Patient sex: M
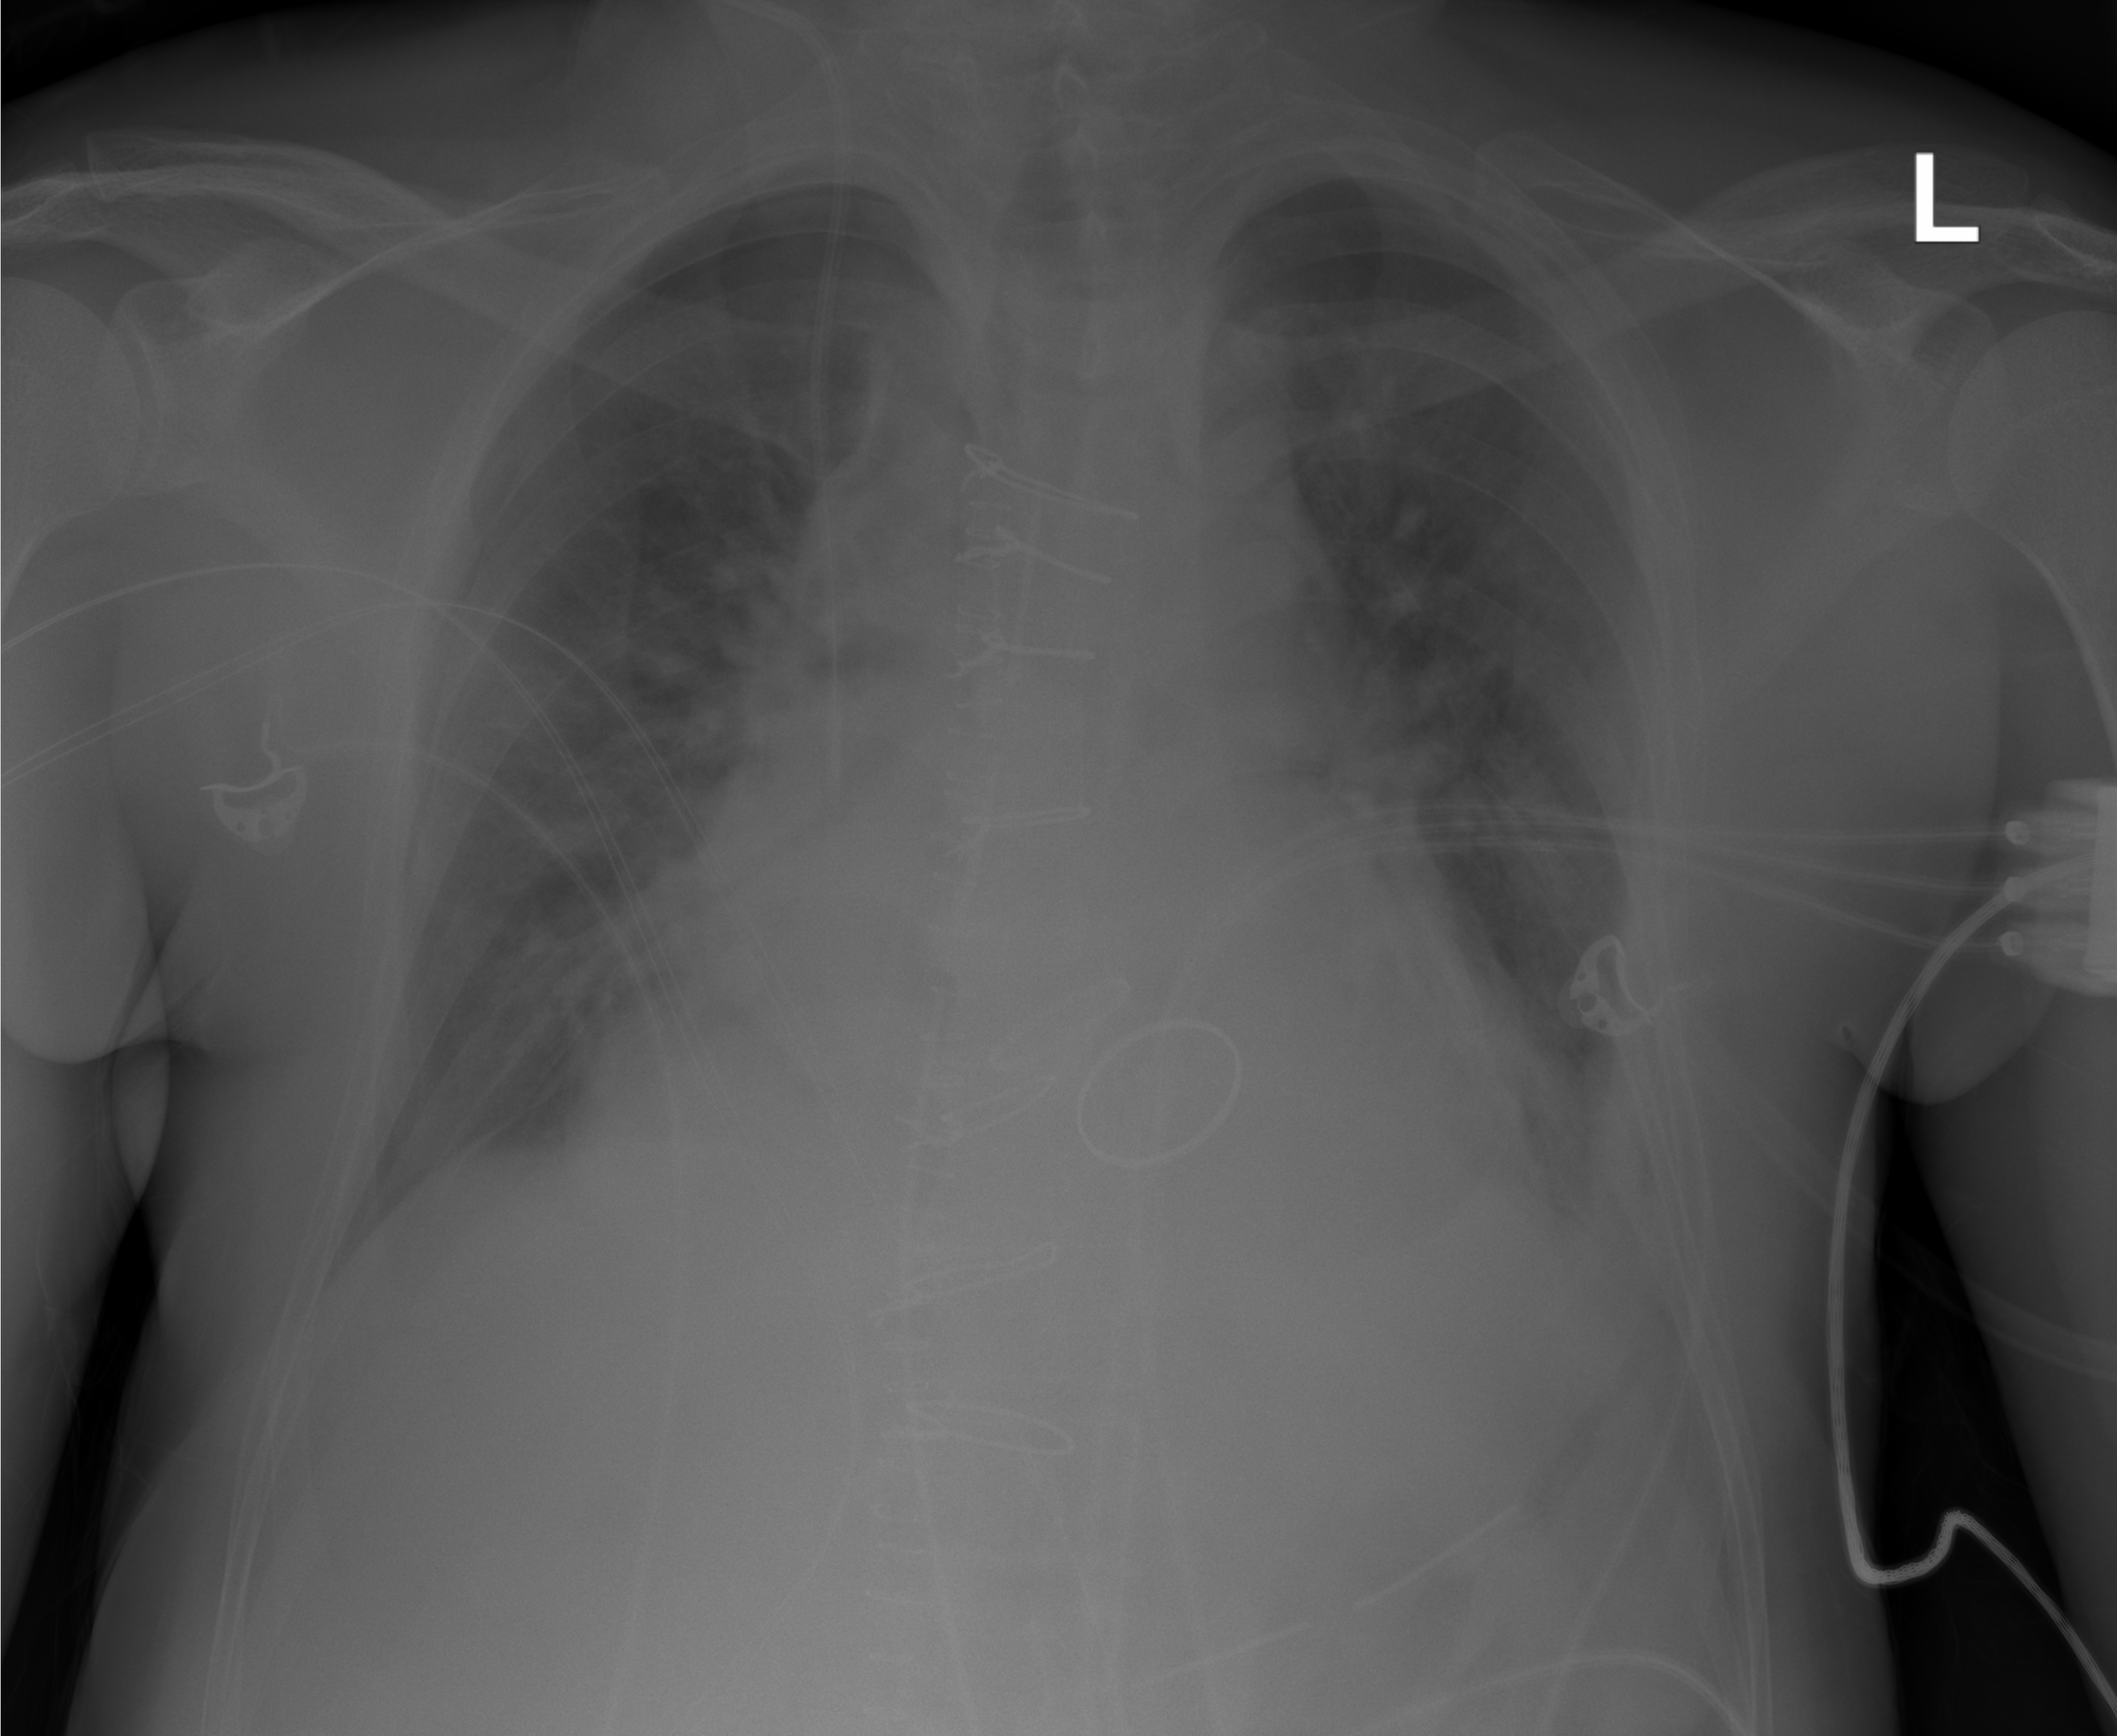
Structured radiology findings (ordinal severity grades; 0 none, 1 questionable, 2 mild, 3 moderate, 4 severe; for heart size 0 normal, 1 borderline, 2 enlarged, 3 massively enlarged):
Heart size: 2
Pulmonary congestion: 2
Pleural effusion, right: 0
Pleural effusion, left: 2
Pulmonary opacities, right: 2
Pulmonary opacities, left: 0
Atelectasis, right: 2
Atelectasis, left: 2